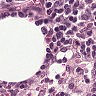
Metastatic tissue present: no